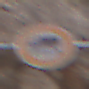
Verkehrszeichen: TatsaechlicheLaenge
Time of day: Midday
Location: Outdoor (Urban)
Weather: PartlyCloudy
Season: NotSpecified
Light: Natural